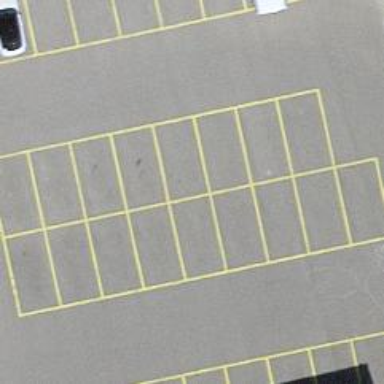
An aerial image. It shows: Parking area with surface.